Question: I have a table (with two textboxes Item and Count) in my webpage.

I try to access the values of two textboxes in each rows.
Please see my code below
'''
<table id="tbl-contents" class="table">
<thead>
<tr>
<th>Item</th>
<th>Count</th>
<th></th>
</tr>
</thead>
<tbody>
<tr class="clsRow">
<td>
@*
<input type="text" class="form-control" placeholder="Item" data-required="true">*@
<input id="txtItem" class="form-control" placeholder="Item" type="text" value="" tabindex="-1" name="" data-required="true">
</td>
<td>
@*
<input type="text" class="form-control" placeholder="Item Count" data-required="true">*@
<input id="txtItemCount" class="form-control" placeholder="Item Count" type="text" value="" tabindex="-1" name="" data-required="true">
</td>
</tr>
<tr class="clsRow">
<td>
<input type="text" class="form-control" placeholder="Item">
</td>
<td>
<input type="text" class="form-control" placeholder="Item Count">
</td>
<td>
<a class="clsDelContent"><i class="fa fa-minus-square" style="font-size: 22px;"></i></a>
</td>
</tr>
<tr class="clsRow">
<td>
<input type="text" class="form-control" placeholder="Item">
</td>
<td>
<input type="text" class="form-control" placeholder="Item Count">
</td>
<td>
<a class="clsDelContent"><i class="fa fa-minus-square" style="font-size: 22px;"></i></a>
</td>
</tr>
</tbody>
<tfoot>
<tr>
<td colspan="3" style="text-align: right;">
<a class="clsAddContent"><i class="fa fa-plus-square" style="font-size: 22px;"></i></a>
</td>
</tr>
</tfoot>
</table>
'''
Script
'''
$('#tbl-contents tbody tr').each(function () {
var customerId = $(this).find("td").html();
alert(customerId);
});
'''
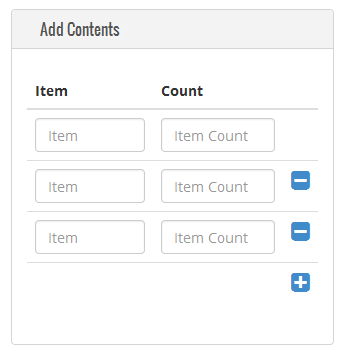
Answer: '''
$('.clsRow').each(function() {
var foo = $(this).find('input');
var item = foo[0].value;
var itemcount = foo[1].value;
})
'''
<URL>